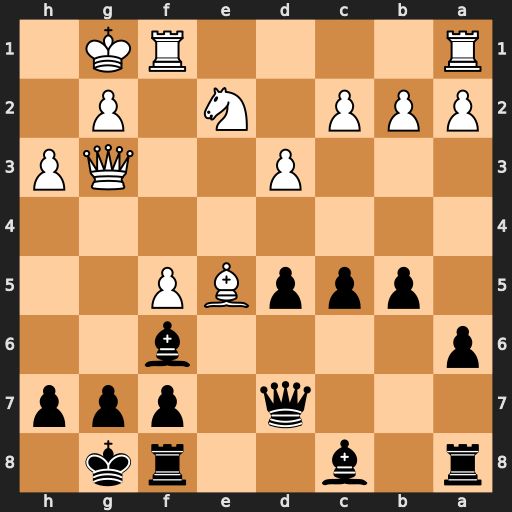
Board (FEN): r1b2rk1/3q1ppp/p4b2/1pppBP2/8/3P2QP/PPP1N1P1/R4RK1
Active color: b
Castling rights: -
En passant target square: -
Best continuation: Bxe5 Qxe5 Re8 Qg3 Rxe2 f6 g6